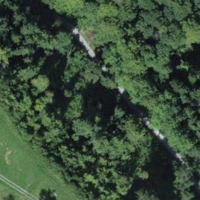
EUNIS habitat code: 44
Species observed at this site:
Petasites albus